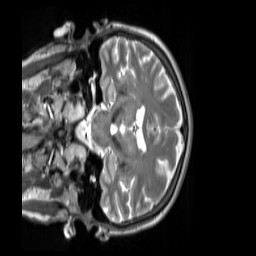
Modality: T2w
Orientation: coronal
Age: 68
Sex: female
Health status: ill
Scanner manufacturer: siemens
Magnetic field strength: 3 T
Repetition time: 2.8 s
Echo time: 0.326 s